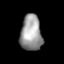
Tissue: lung
Cell type: Fibroblasts
Senescence score: 0.5832
Nuclear area (px): 747
Mean DAPI intensity: 155.867